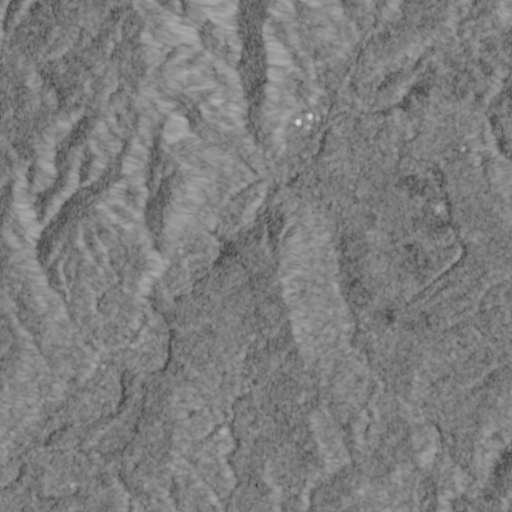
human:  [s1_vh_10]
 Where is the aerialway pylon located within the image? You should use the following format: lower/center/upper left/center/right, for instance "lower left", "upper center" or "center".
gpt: The aerialway pylon is located in the lower right of the image.
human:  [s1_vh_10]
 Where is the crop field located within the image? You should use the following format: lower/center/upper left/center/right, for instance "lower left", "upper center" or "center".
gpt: The crop field is located in the lower left of the image.
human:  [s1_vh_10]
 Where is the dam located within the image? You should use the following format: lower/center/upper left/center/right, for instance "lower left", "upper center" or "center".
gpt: The dam is located in the center left of the image.
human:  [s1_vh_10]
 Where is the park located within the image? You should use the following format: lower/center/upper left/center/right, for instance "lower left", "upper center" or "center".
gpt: There is no park in the image.

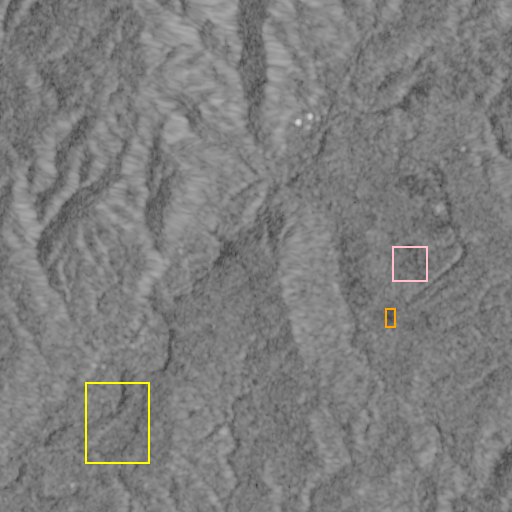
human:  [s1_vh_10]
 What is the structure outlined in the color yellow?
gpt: The structure outlined in yellow is a crop field.
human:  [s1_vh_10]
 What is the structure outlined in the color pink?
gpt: The structure outlined in pink is a park.
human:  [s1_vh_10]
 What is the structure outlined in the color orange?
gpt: The structure outlined in orange is a parking lot.
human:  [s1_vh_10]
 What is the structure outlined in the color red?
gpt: There is no red outline.